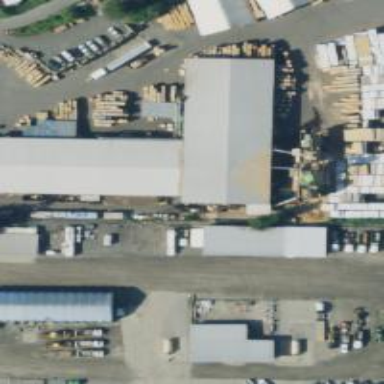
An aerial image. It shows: Industrial area dedicated to timber processing.